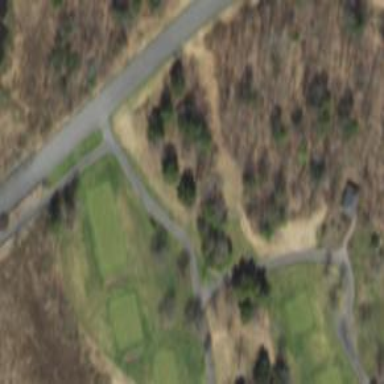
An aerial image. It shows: Path used for both walking and golf.